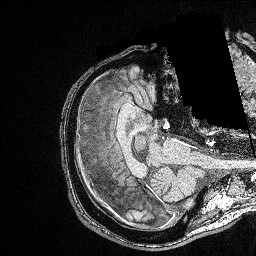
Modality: FLASH
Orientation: axial
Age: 31
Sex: male